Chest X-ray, PA view. Patient: 37 years old, sex M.
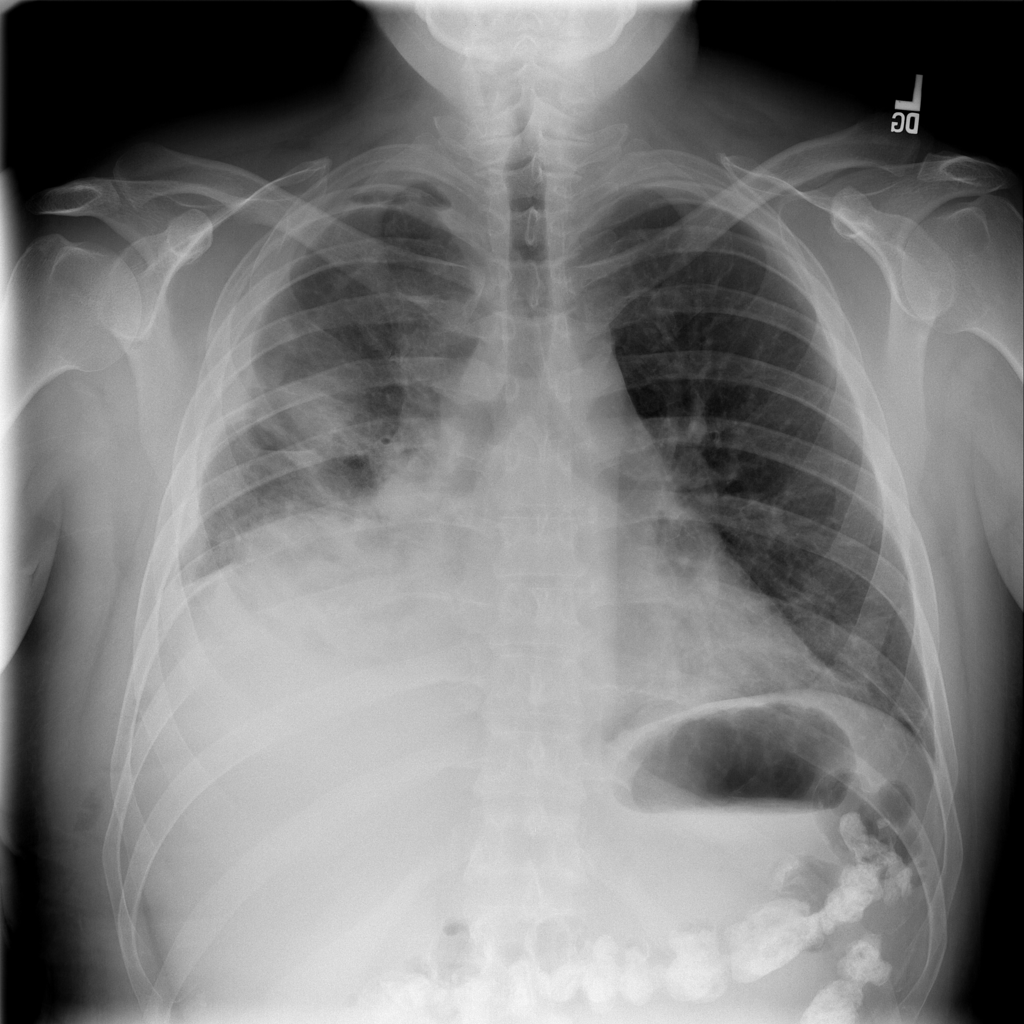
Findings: Pleural_Thickening